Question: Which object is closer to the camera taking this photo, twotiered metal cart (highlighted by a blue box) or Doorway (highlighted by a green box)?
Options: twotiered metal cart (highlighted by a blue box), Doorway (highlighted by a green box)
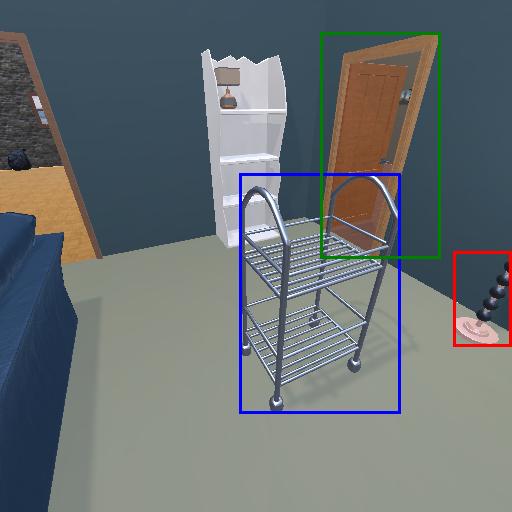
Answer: twotiered metal cart (highlighted by a blue box)